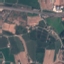
Land use / land cover class: PermanentCrop